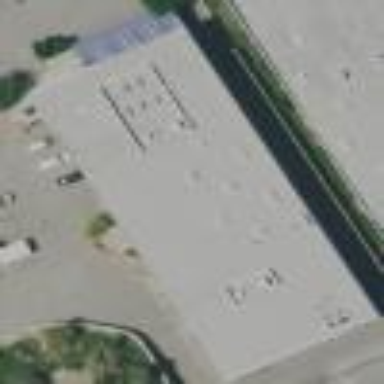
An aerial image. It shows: Commercial building housing car repair shop.